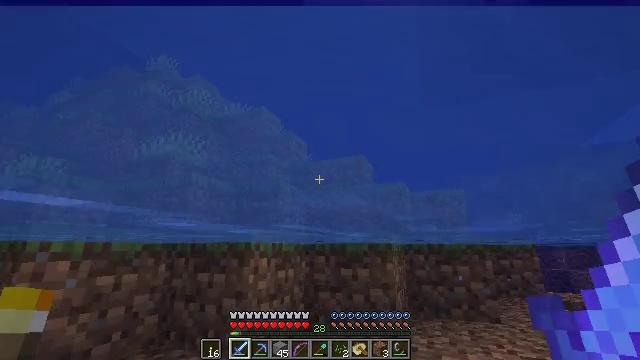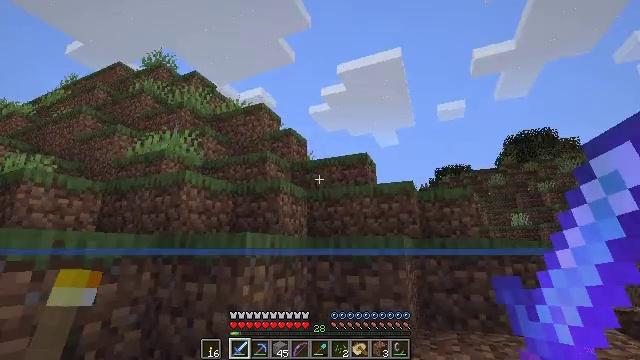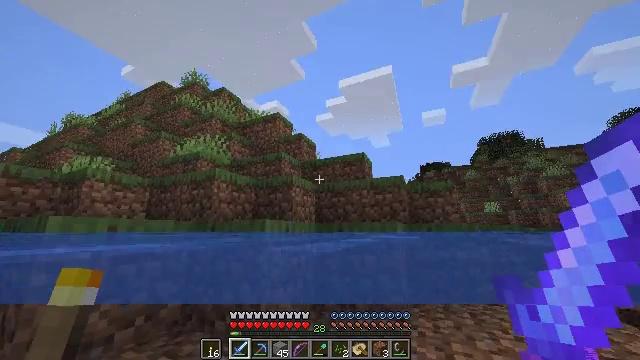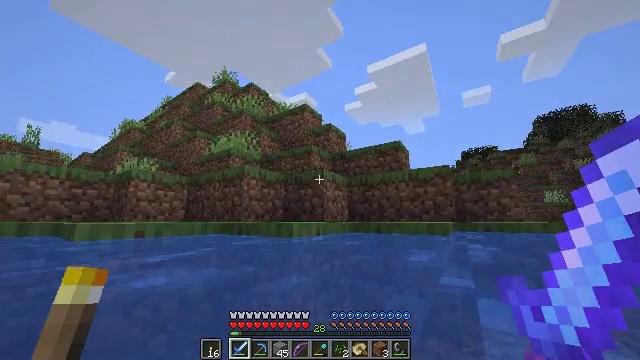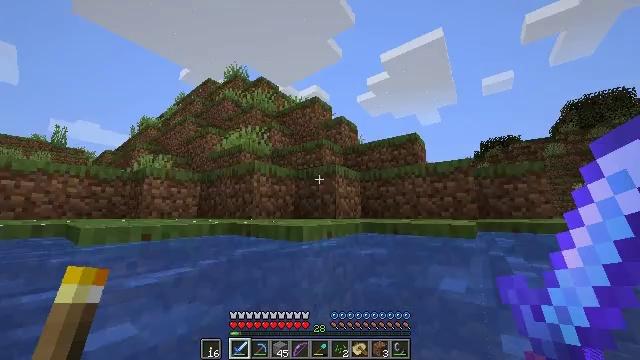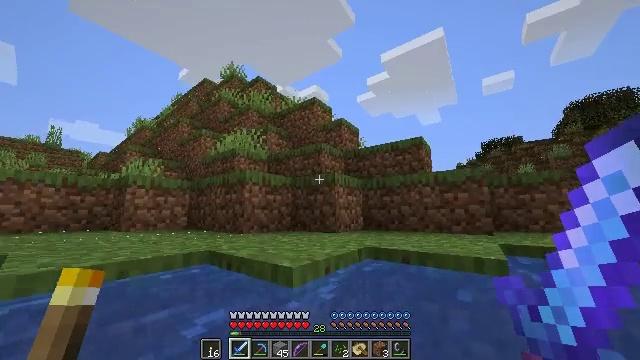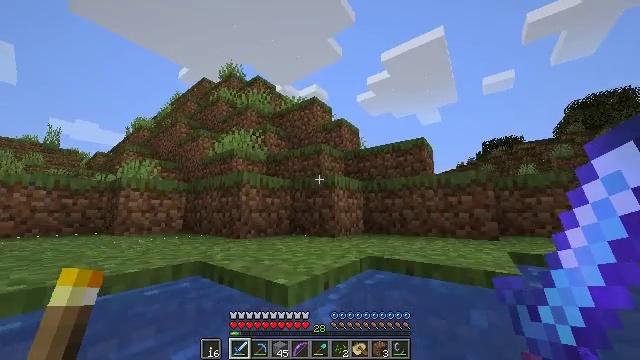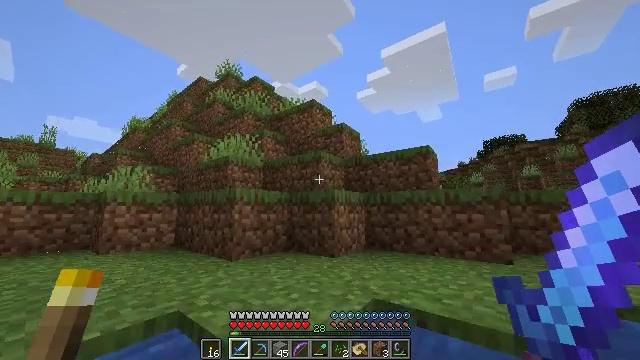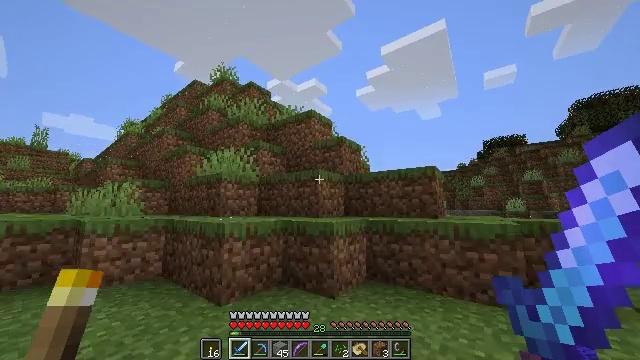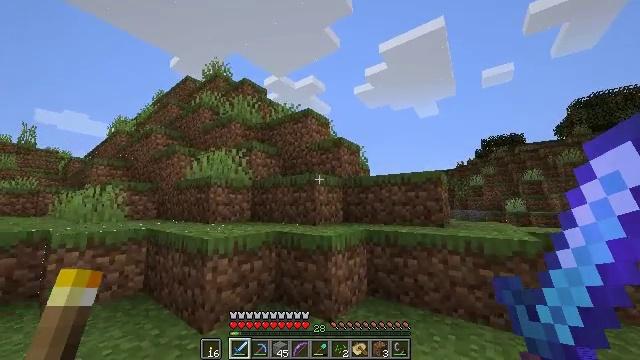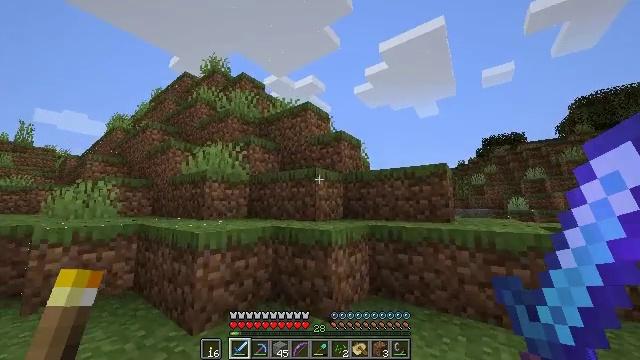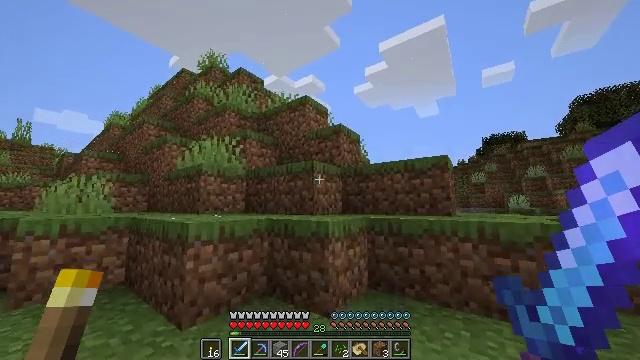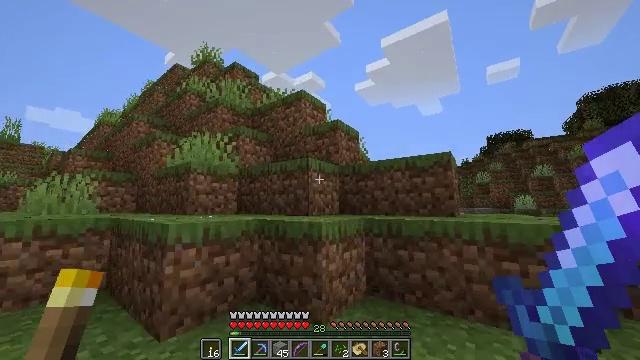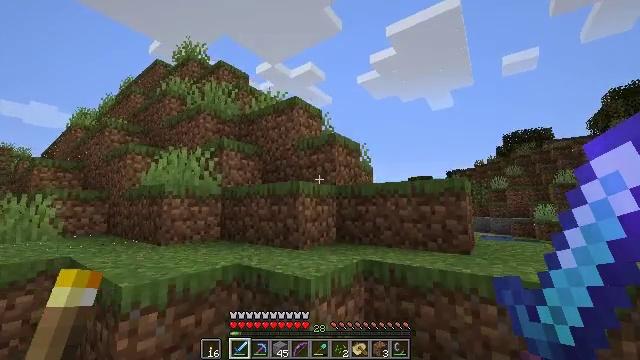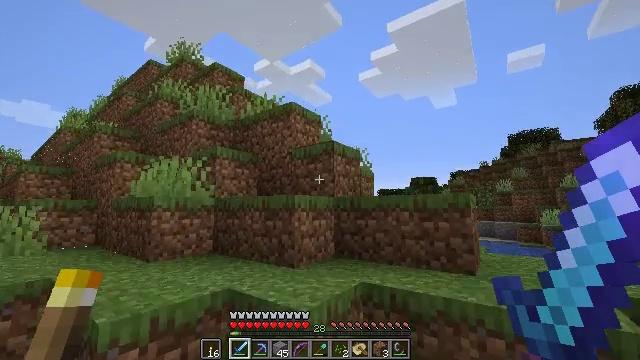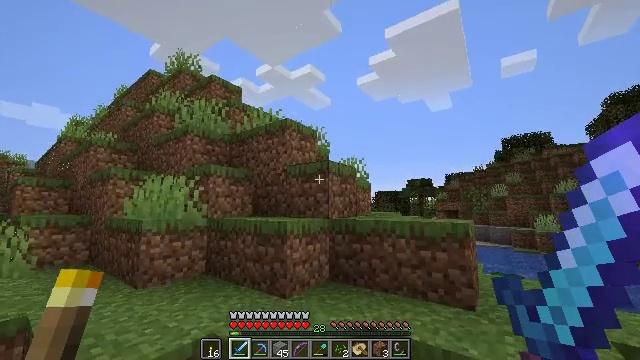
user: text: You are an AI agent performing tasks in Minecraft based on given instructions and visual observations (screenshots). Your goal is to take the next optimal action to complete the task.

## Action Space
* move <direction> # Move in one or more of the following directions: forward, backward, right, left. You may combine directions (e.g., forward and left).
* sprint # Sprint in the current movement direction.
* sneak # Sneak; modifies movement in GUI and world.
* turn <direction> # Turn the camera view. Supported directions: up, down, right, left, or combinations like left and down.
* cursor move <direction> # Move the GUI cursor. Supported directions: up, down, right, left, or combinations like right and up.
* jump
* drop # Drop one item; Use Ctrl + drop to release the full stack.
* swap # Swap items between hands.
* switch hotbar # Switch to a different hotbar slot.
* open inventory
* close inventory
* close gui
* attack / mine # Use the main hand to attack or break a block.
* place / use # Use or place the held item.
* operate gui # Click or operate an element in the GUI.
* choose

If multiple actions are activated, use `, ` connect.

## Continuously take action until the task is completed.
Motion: motion action
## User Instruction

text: Dig up some sand.
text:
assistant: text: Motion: move forward, sprint
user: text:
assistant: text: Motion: move forward, sprint, turn left and down, jump
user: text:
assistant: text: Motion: move forward, sprint, turn left and down, jump
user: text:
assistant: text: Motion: move forward, sprint, turn left and down, jump
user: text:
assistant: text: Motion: move forward, sprint, jump
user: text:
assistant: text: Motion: move forward, sprint, jump
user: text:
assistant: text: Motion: move forward, sprint, jump
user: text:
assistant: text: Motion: move forward, sprint, jump
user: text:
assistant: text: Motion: move forward, sprint, jump
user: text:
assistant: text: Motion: move forward, sprint, jump
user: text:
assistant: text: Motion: move forward, sprint, jump
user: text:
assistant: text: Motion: move forward, sprint, jump
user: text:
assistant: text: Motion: move forward, sprint, jump
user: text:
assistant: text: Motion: move forward, sprint, jump
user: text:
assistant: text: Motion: move forward, sprint, jump
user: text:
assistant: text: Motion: move forward, sprint, jump
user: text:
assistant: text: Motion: move forward, sprint, jump
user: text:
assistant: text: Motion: move forward, sprint, turn left and down, jump
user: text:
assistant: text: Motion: move forward, sprint, turn down, jump
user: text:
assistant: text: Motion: move forward, sprint, turn left and down, jump
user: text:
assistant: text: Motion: move forward, sprint, turn left and down, jump
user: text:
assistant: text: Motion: move forward, sprint, turn left and down, jump
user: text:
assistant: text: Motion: move forward, sprint, turn left and down, jump
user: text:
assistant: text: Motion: move forward, sprint, turn left and down, jump
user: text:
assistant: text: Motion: move forward, sprint, turn left and down, jump
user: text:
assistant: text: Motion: move forward, sprint, turn left, jump
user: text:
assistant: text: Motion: move forward, sprint, turn left, jump
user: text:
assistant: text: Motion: move forward, sprint, jump
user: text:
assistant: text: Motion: move forward, sprint, jump
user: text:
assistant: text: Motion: move forward, sprint, jump